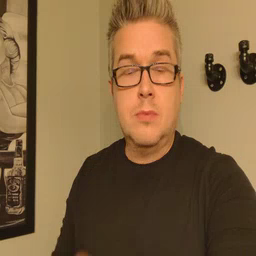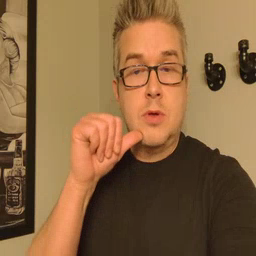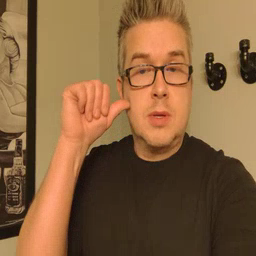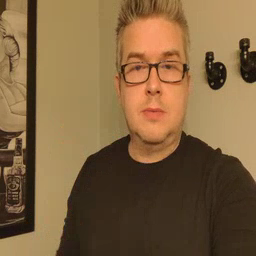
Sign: yesterday